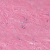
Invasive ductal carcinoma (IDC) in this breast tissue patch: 0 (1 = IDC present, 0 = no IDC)